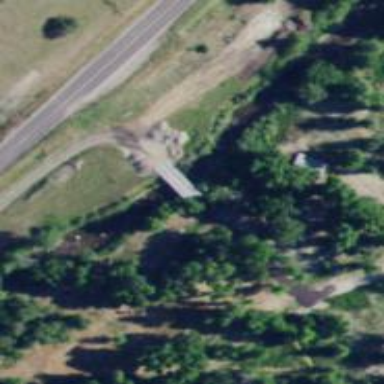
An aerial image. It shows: Service road on bridge.